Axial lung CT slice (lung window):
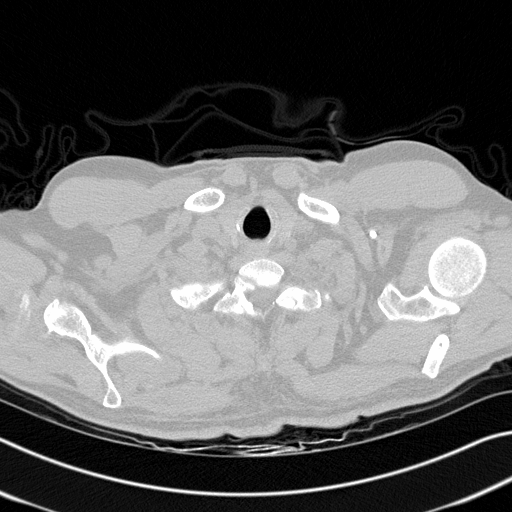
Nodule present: no